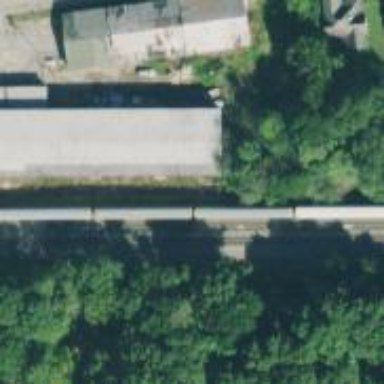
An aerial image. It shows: Disused railway spur service.